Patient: sex F, age 34
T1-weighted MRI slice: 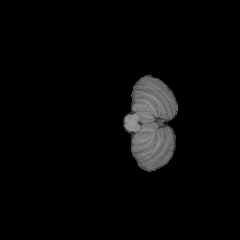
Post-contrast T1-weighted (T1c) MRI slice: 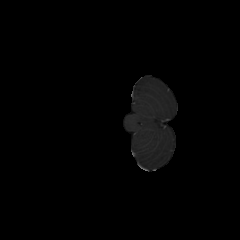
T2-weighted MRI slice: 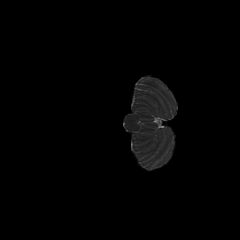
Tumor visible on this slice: no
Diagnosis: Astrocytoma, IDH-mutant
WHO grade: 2